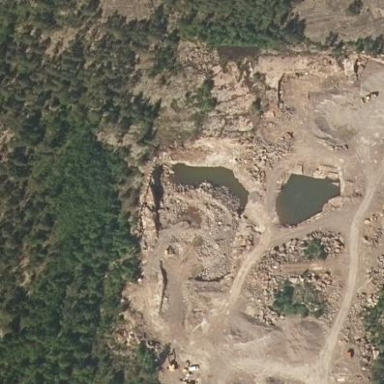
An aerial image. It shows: Quarry area.